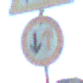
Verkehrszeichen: VorrangDesGegenverkehrs
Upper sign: Arbeitsstelle
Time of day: MorningAfternoon
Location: Outdoor (Suburban)
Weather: Clear
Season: NotSpecified
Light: Natural